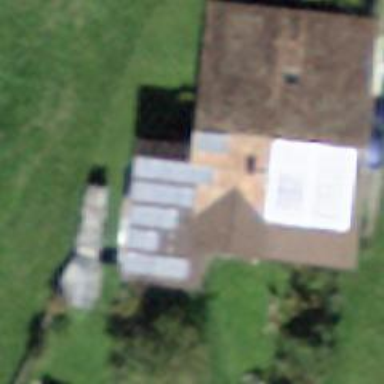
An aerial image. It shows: Farm building.